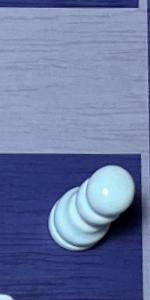
Label: Pawn_White